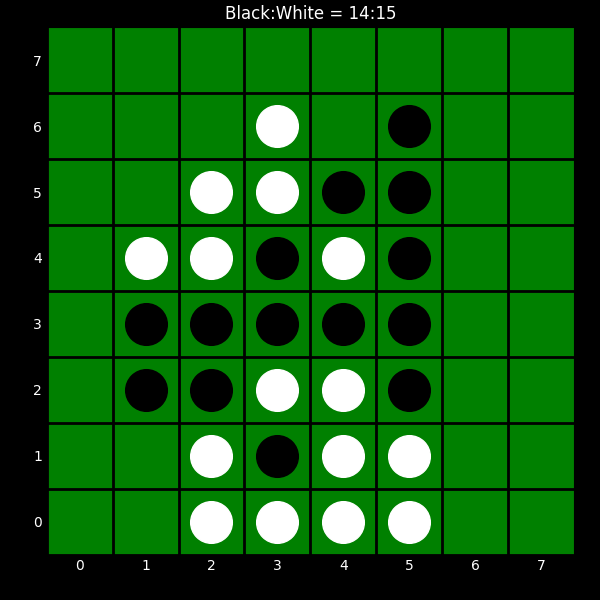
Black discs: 14
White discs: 15